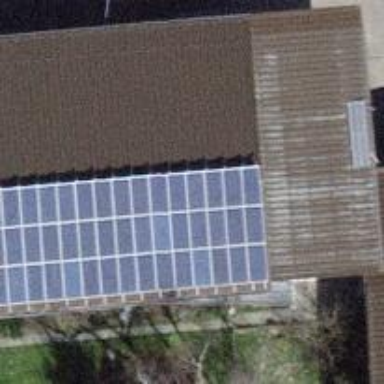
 consisting of solar photovoltaic panels."